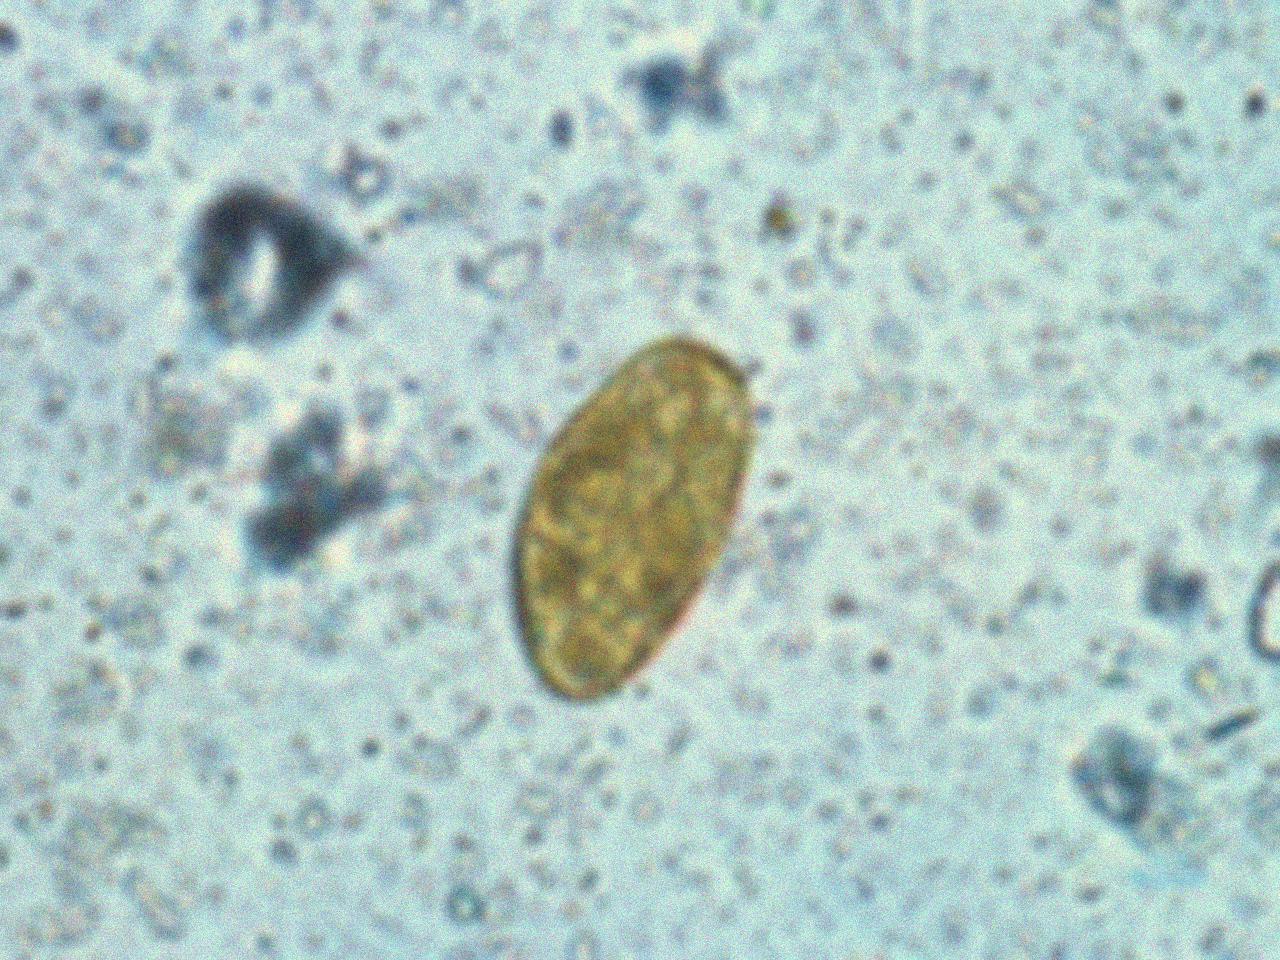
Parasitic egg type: Paragonimus spp